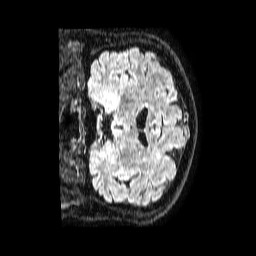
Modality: FLAIR
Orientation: coronal
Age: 62
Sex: male
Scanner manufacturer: philips
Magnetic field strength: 1.5 T
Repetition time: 4.8 s
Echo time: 0.3 s